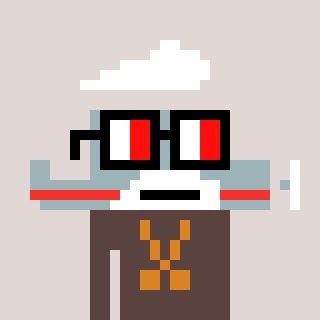
a pixel art character with square glasses with black frames and red eyes, a plane-shaped head and a darkbrown-colored body on a warm background